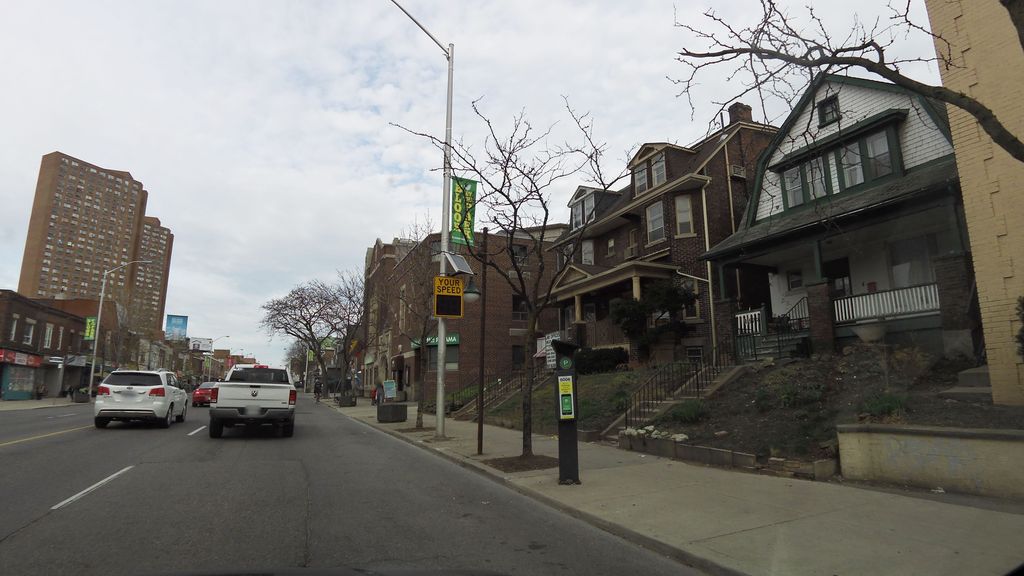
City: toronto